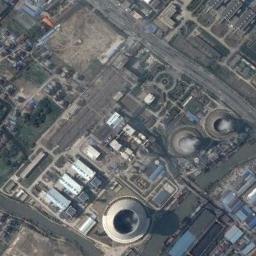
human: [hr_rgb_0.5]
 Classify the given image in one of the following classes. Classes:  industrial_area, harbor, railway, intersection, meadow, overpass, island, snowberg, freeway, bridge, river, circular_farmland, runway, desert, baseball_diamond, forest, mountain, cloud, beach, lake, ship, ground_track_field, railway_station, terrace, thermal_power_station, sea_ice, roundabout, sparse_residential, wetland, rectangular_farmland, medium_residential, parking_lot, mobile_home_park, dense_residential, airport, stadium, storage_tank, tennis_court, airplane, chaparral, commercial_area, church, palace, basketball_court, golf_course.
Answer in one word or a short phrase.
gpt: thermal_power_station